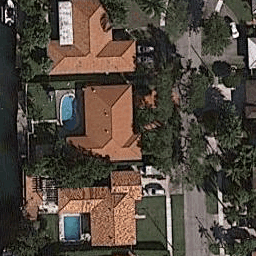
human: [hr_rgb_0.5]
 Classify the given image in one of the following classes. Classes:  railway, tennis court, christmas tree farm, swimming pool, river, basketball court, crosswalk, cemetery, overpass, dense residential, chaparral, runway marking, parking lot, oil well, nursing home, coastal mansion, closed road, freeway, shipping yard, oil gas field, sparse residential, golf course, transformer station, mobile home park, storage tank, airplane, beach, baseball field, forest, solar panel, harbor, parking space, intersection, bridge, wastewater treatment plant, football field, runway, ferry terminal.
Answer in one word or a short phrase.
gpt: coastal mansion